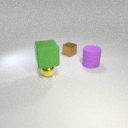
small brown metal cube to the left of large purple rubber cylinder